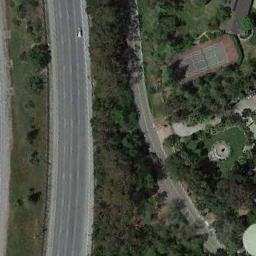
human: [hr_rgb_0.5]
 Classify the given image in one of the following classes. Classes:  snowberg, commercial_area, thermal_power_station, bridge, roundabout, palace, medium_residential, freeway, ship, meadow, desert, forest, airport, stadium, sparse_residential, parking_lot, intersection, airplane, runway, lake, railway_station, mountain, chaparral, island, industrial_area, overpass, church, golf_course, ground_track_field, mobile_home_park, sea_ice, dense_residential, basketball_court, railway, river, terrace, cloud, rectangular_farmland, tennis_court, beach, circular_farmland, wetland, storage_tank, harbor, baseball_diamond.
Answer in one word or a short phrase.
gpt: tennis_court